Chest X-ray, PA view. Patient: 47 years old, sex F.
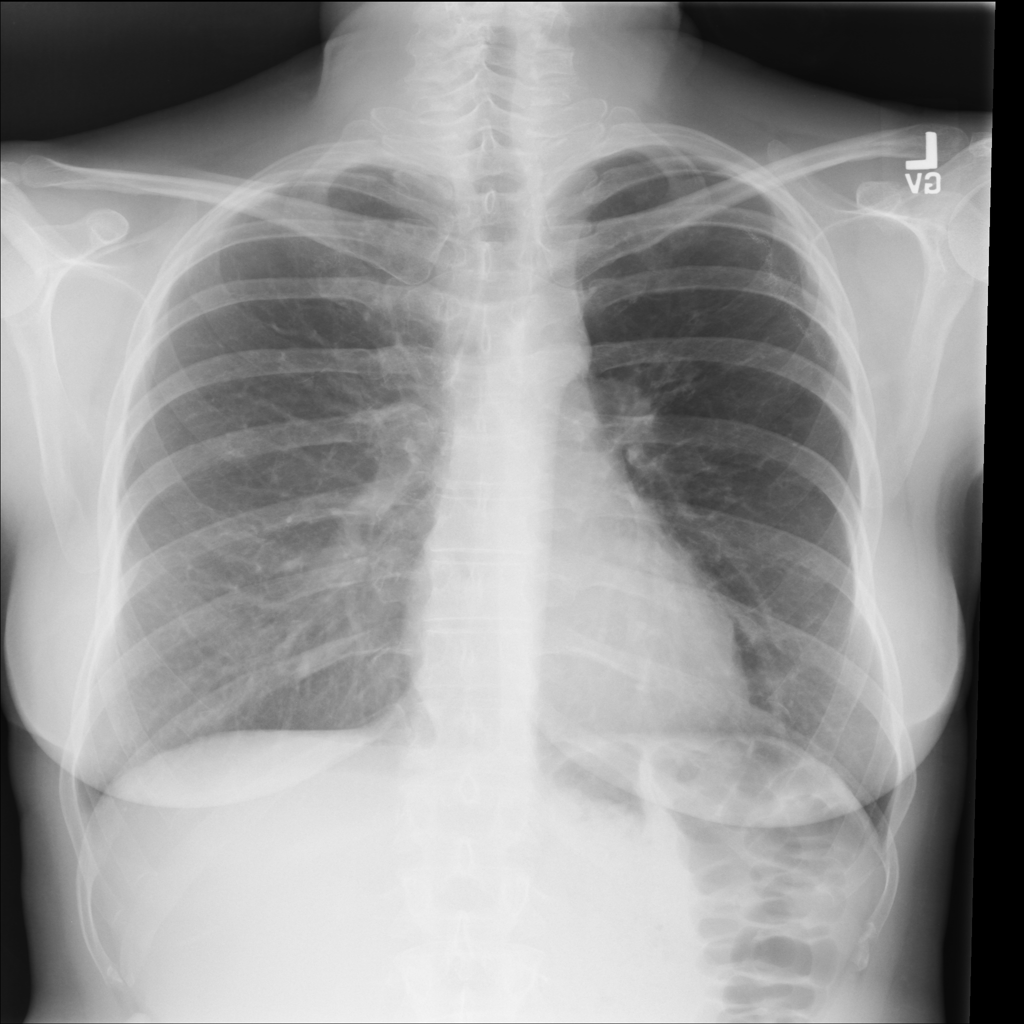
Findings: No Finding